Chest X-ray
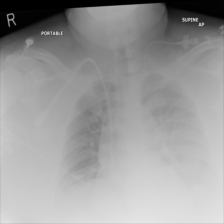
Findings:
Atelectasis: negative
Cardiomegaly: negative
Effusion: positive
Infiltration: negative
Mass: negative
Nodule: negative
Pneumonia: negative
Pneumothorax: negative
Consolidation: negative
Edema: negative
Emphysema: negative
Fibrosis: negative
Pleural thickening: negative
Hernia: negative